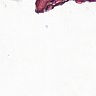
Metastatic tissue present: no